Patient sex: M
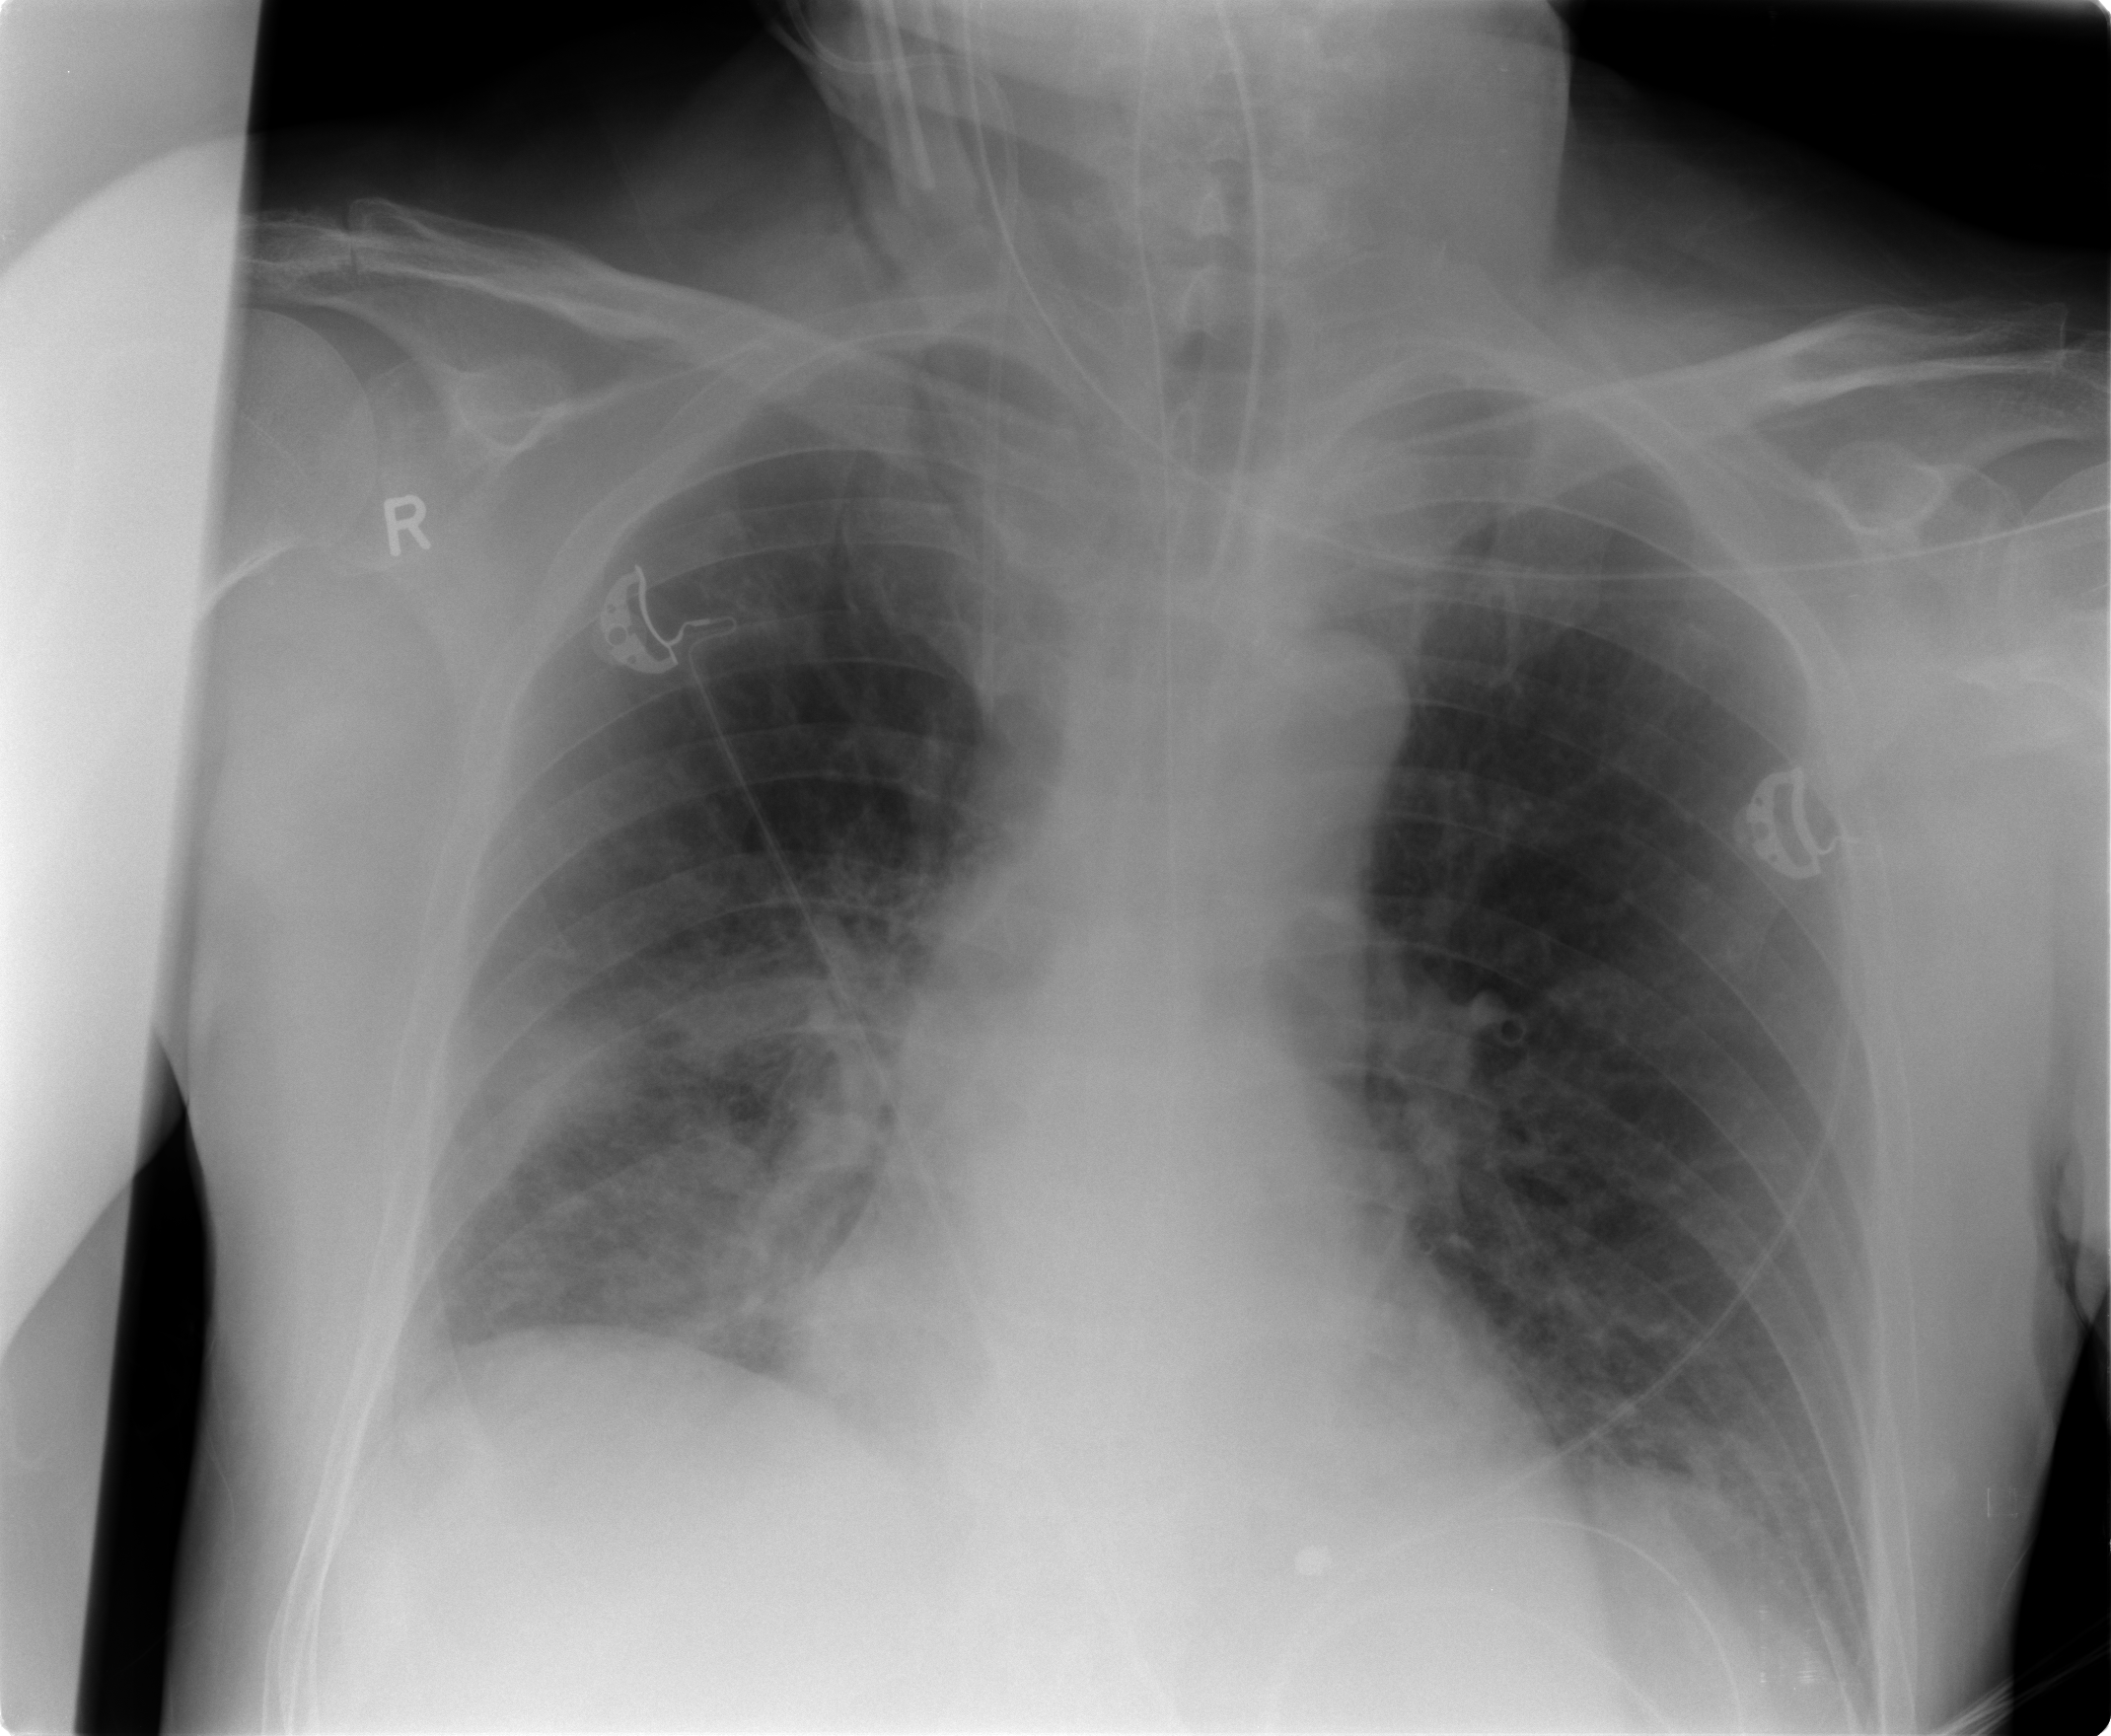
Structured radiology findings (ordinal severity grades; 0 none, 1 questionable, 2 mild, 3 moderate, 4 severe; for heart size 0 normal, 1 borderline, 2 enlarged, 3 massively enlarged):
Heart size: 0
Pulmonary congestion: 0
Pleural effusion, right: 0
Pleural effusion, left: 0
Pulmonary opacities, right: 1
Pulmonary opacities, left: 0
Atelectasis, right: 2
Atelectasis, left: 2